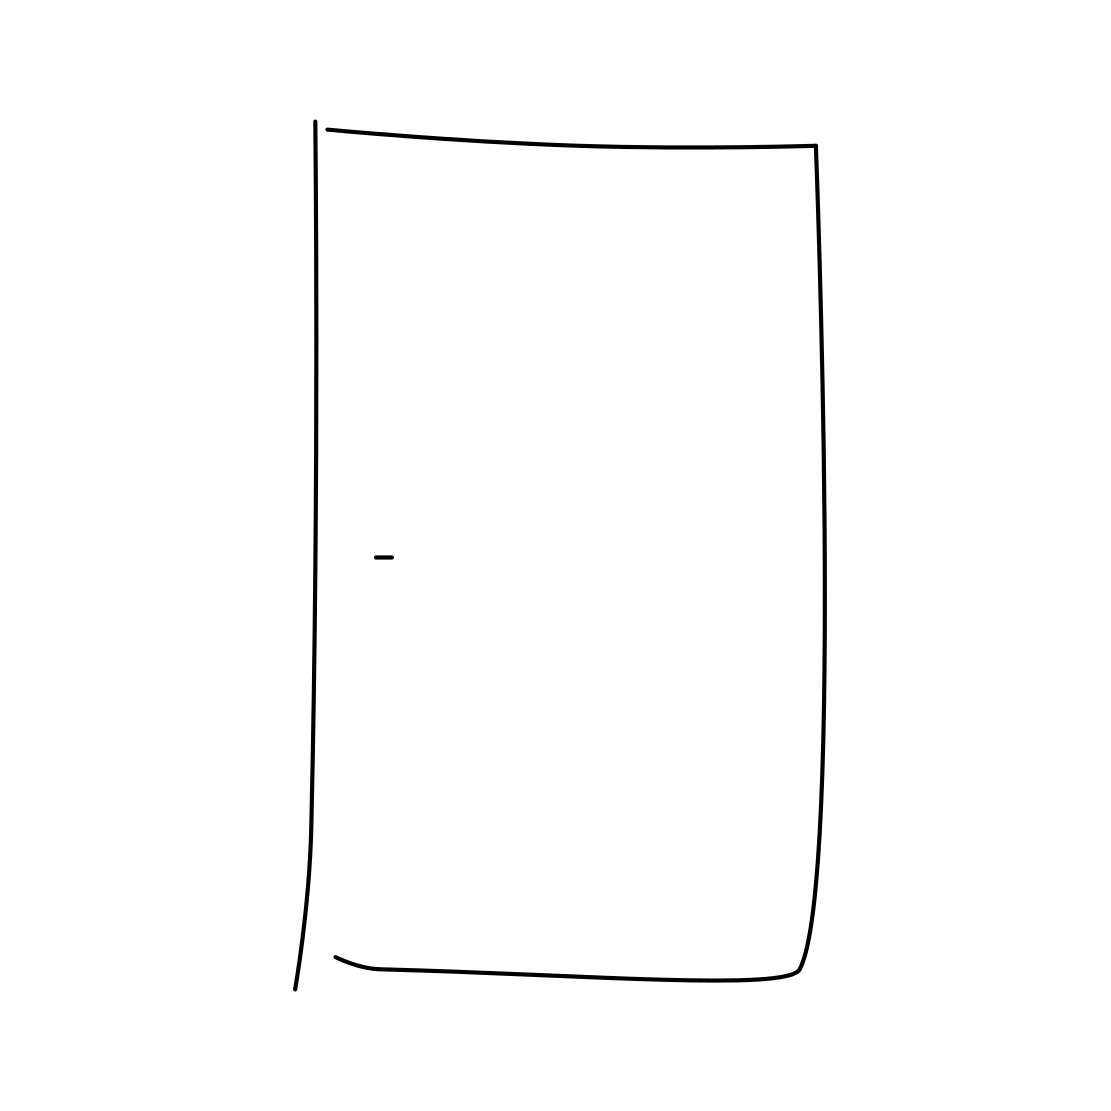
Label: door